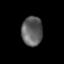
Tissue: lung
Cell type: T cells
Senescence score: 0.2241
Nuclear area (px): 604
Mean DAPI intensity: 94.371